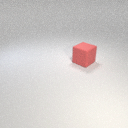
large red rubber cube